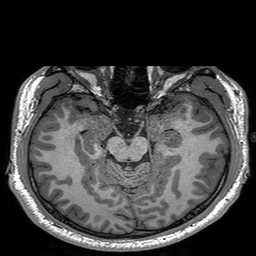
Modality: T1w
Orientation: coronal
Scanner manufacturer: siemens
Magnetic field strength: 3 T
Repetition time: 2.3 s